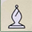
Piece: wB